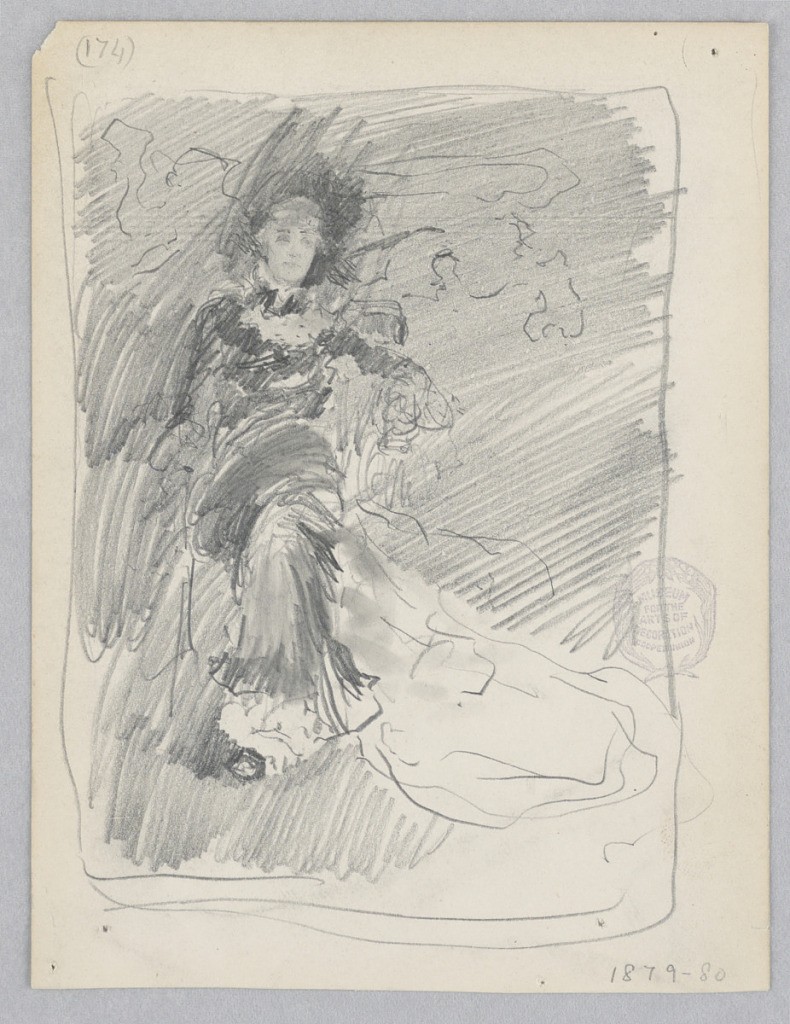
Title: Woman
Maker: Robert Frederick Blum, American, 1857–1903
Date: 1879–1880
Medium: Graphite on wove paper
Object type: Drawing
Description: Sketch of a seated female figure wearing a dress.